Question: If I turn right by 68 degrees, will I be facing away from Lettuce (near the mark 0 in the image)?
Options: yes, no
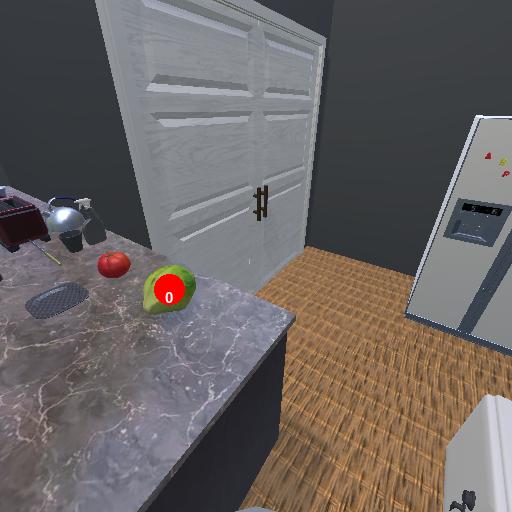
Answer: yes